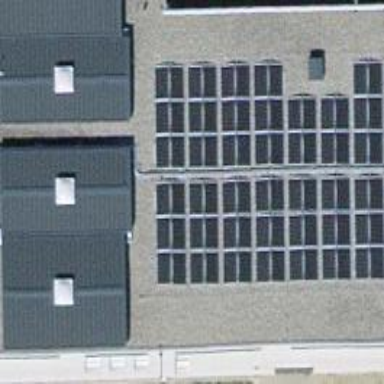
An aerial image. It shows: Solar power generator with photovoltaic panels.